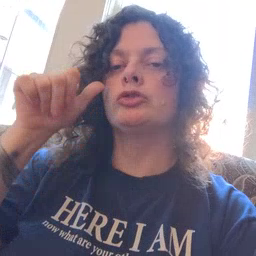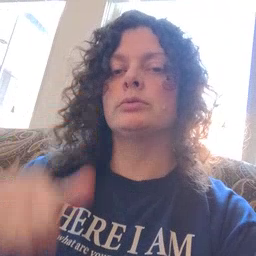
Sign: yesterday